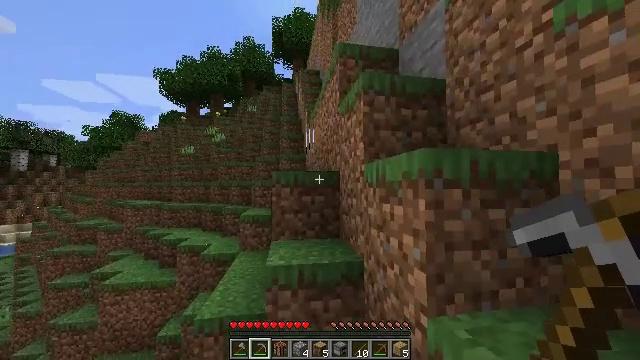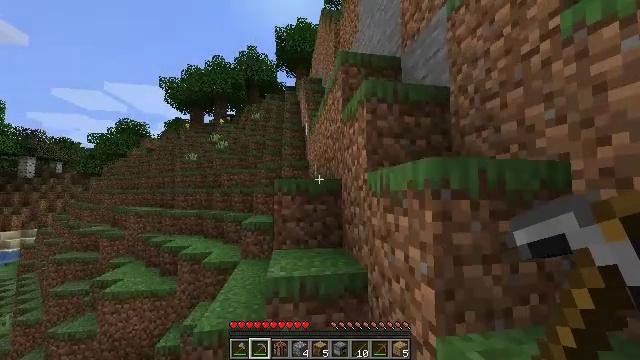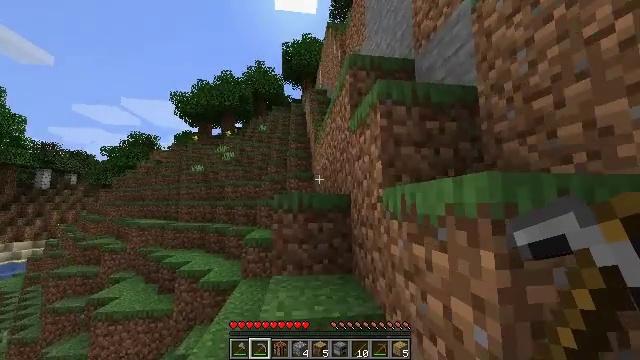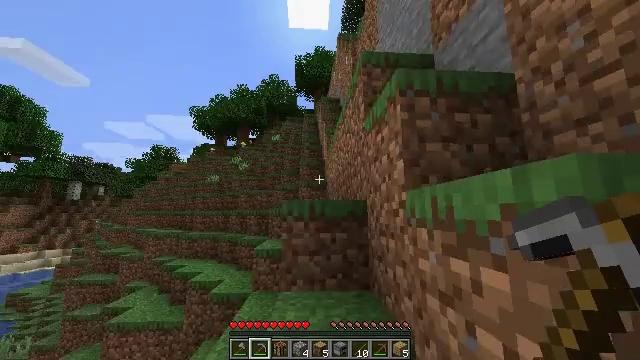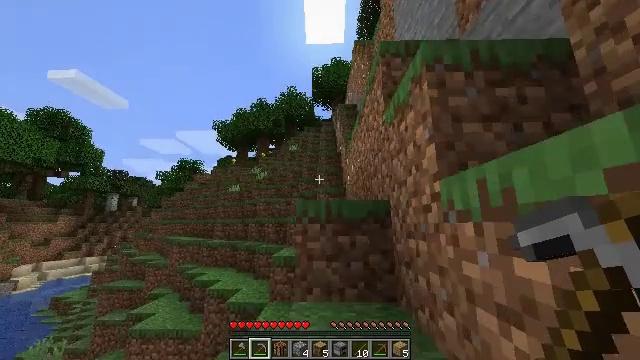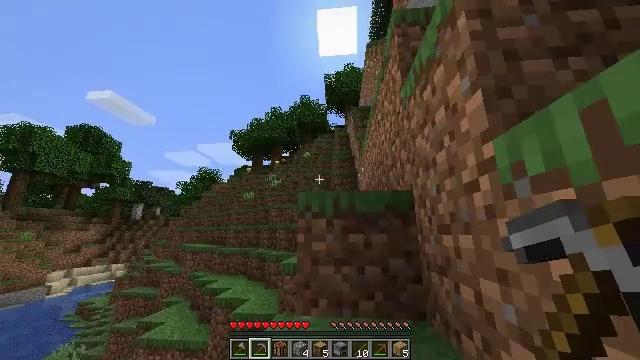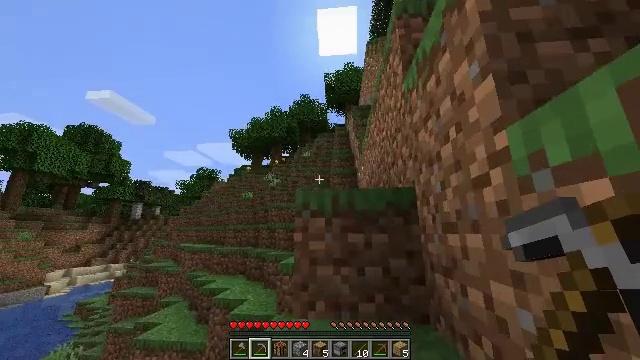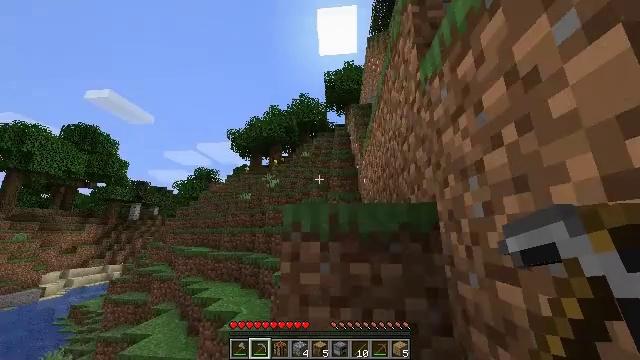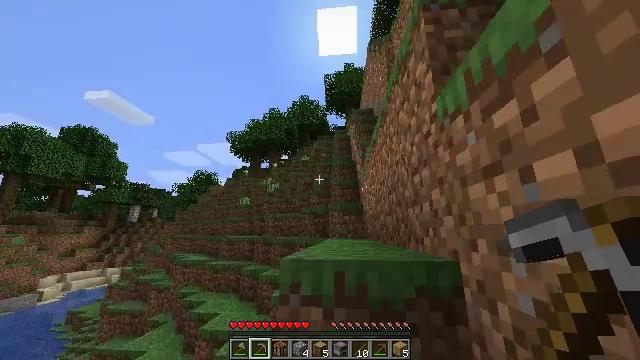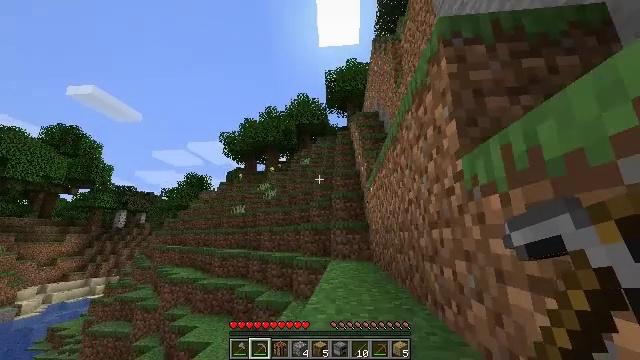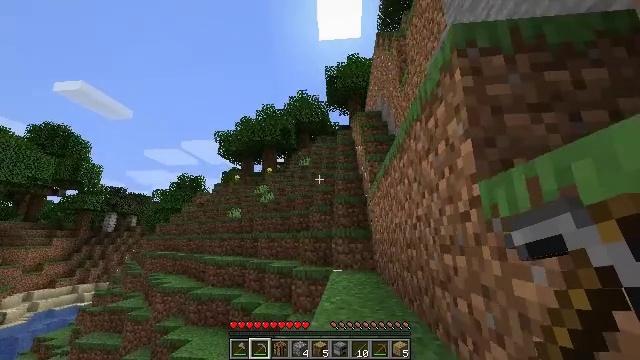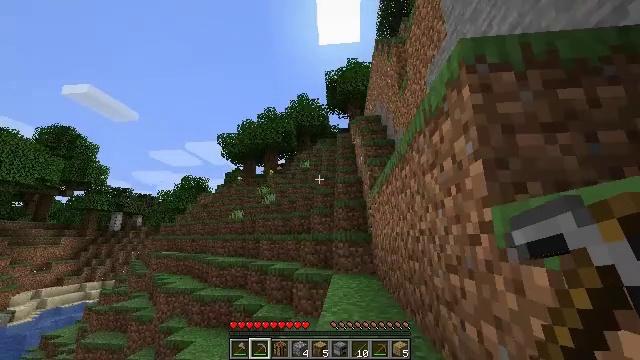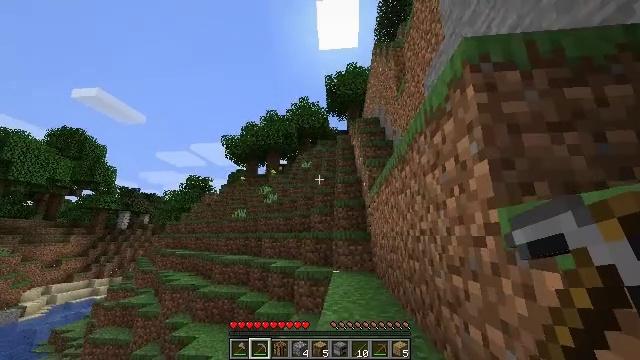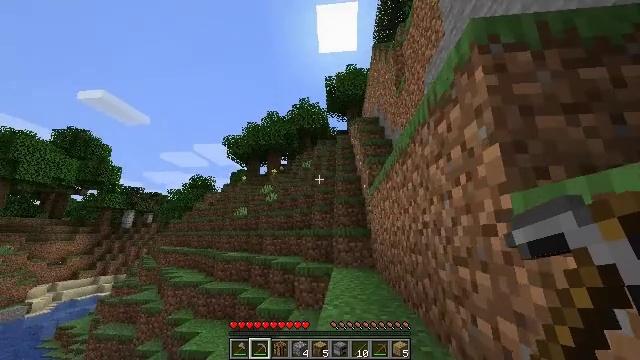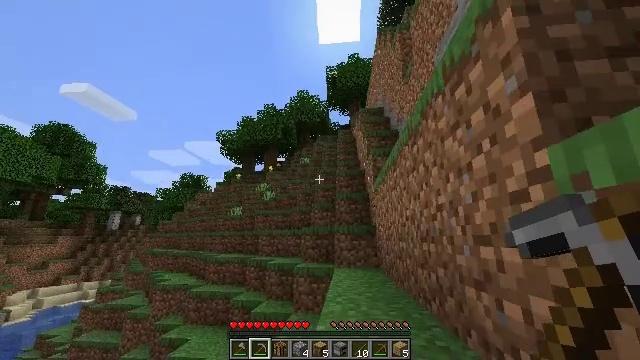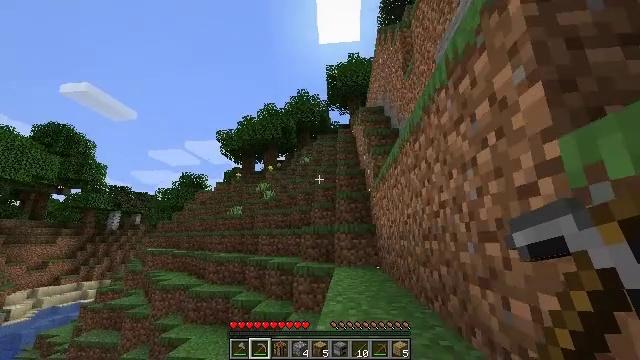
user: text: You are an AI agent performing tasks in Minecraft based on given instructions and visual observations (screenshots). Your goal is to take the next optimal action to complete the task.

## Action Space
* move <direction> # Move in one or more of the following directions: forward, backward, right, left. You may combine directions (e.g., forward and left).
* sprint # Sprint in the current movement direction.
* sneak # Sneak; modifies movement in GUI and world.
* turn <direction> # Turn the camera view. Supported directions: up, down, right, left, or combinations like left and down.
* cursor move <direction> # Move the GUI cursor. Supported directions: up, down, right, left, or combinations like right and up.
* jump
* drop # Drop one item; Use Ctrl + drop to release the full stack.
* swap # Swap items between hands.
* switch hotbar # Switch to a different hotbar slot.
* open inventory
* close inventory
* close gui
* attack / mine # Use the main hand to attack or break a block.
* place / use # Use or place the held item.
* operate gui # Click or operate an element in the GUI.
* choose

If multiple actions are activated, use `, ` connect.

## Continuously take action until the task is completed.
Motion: motion action
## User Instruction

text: Break oak leaves from the trees.
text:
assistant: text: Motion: move forward, sprint, turn up, jump
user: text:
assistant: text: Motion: move forward, sprint, turn left and up, jump
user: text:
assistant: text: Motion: move forward, sprint, turn left and up, jump
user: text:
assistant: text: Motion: move forward, sprint, turn left and up, jump
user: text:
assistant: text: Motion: move forward, sprint, turn left and up, jump
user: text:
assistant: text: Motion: move forward, sprint, jump
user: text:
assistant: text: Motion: move forward, sprint, jump
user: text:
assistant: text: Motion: move forward, sprint, jump
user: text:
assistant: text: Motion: move forward, sprint, jump
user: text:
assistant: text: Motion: move forward, sprint, jump
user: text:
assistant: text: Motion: move forward, sprint, jump
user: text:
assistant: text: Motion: move forward, sprint, jump
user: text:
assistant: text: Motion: move forward, sprint, jump
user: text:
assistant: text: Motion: move forward, sprint, jump
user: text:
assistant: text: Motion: move forward, sprint, jump
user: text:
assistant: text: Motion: move forward, sprint, jump
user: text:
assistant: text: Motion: move forward, sprint, turn right, jump
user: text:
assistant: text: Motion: move forward, sprint, turn right, jump
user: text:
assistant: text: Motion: move forward, sprint, turn down, jump
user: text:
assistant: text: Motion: move forward, sprint, turn down, jump
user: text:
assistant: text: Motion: move forward, sprint
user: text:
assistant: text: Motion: move forward, sprint
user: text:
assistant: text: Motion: move forward, sprint
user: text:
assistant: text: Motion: move forward and move right, sprint
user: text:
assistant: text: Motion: move forward and move right, sprint, turn left and down
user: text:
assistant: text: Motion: move forward and move right, sprint, turn left and down
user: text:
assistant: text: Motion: move forward and move right, sprint, turn left and down
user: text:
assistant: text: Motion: move forward, sprint, turn left and down
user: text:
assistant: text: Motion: move forward, sprint
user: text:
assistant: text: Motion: move forward, sprint, turn right